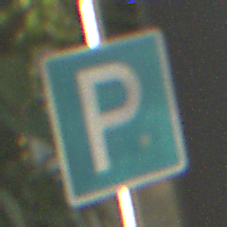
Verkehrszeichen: Parken
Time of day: SunriseSunset
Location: Outdoor (Suburban)
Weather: Clear
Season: NotSpecified
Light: Natural